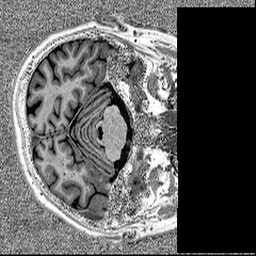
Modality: MP2RAGE
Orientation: axial
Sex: male